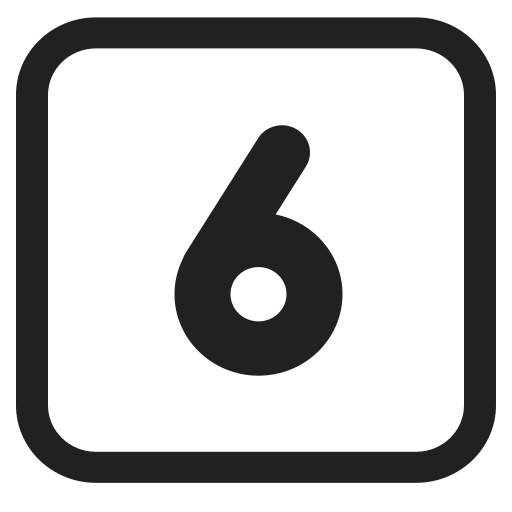
keycap 6 high contrast